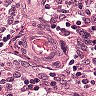
Metastatic tissue present: no